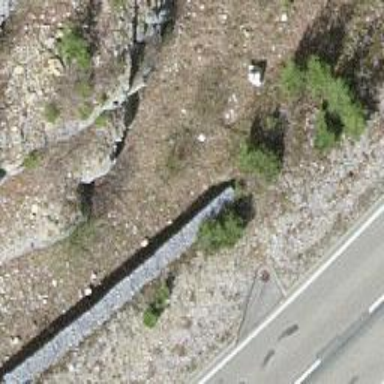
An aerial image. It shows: Retaining wall.